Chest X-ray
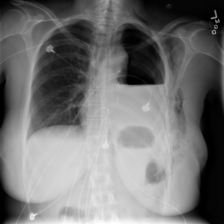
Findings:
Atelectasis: negative
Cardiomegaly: negative
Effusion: negative
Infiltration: negative
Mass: negative
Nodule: negative
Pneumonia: negative
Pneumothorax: negative
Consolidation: negative
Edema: negative
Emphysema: negative
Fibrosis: negative
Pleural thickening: negative
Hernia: negative